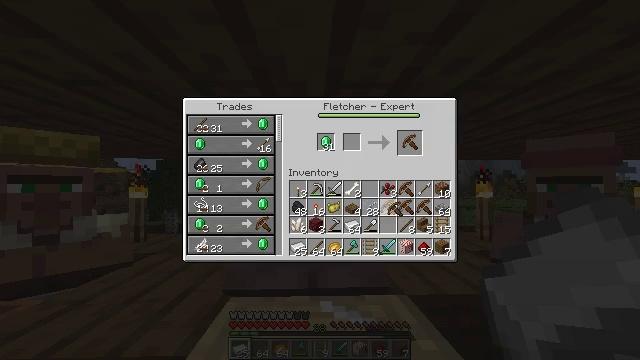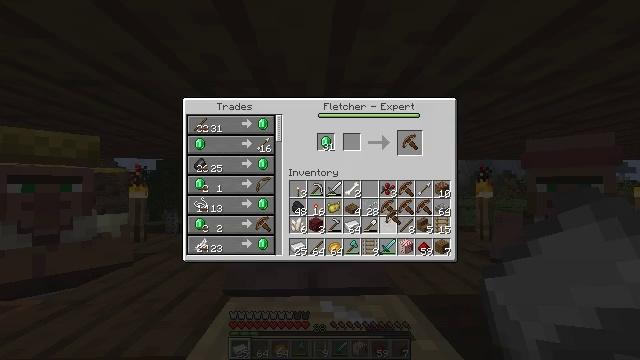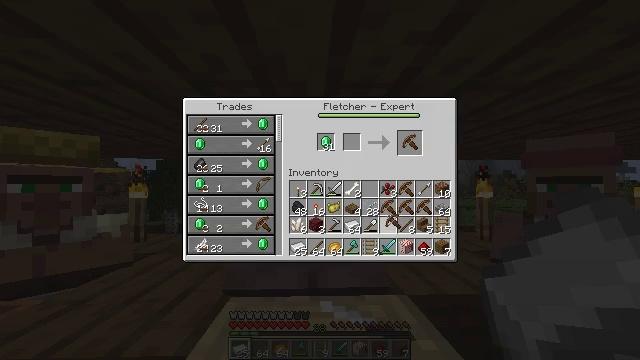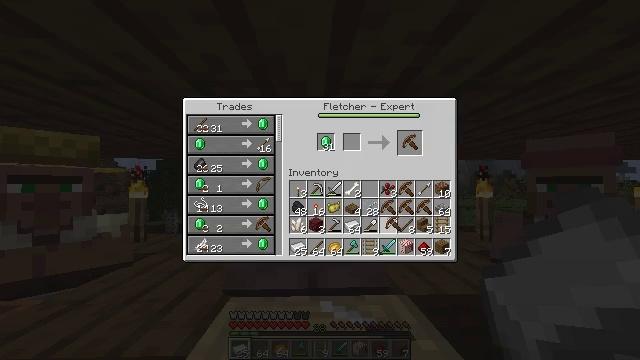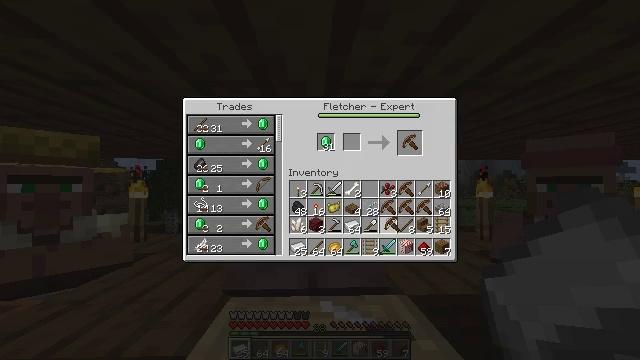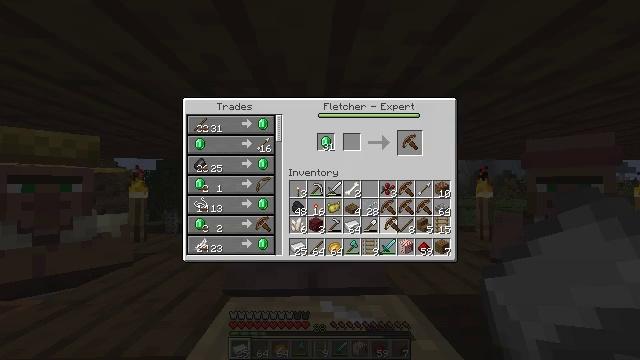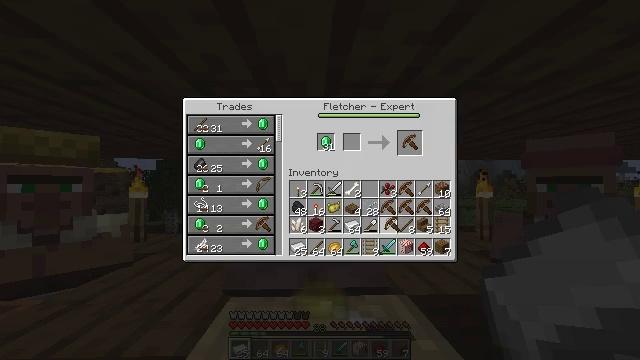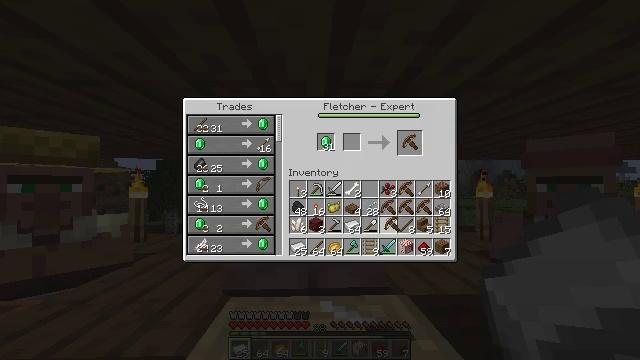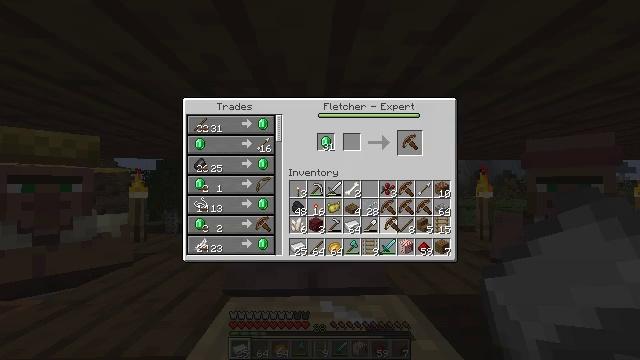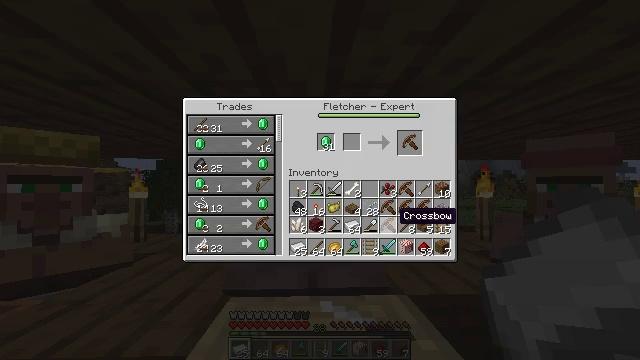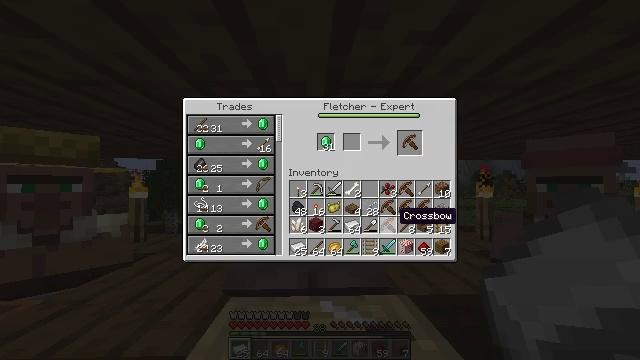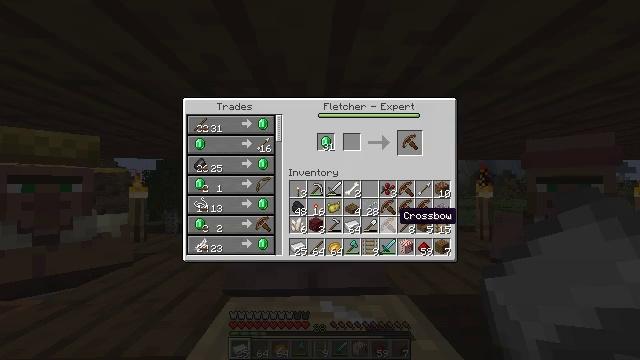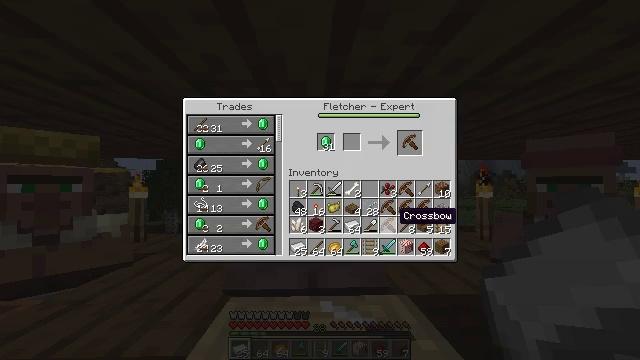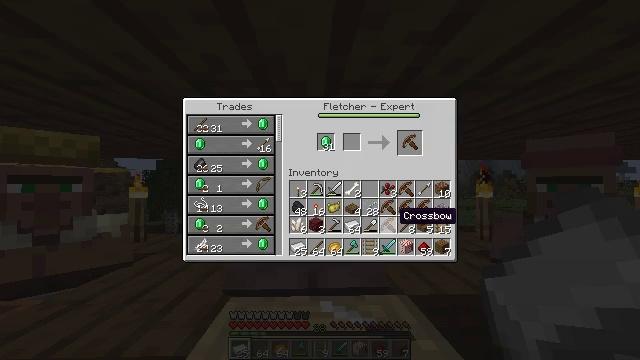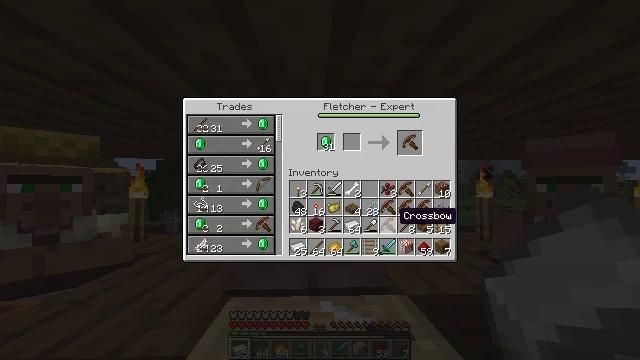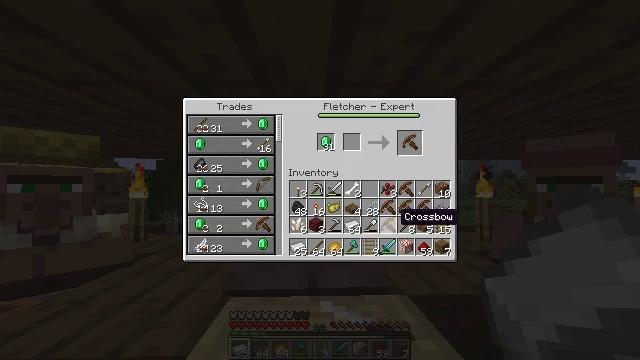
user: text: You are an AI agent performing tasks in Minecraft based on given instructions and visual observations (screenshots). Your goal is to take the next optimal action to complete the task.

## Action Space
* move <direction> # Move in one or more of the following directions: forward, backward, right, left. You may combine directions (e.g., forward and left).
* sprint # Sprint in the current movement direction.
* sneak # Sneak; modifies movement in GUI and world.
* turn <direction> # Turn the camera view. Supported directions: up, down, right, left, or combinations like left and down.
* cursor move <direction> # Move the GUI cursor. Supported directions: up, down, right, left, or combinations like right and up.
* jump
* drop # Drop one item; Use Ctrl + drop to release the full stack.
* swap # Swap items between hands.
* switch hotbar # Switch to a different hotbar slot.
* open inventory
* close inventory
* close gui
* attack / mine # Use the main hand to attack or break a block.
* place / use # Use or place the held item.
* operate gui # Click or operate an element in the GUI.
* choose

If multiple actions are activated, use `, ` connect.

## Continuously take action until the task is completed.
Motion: motion action
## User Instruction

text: Attack the spruce stairs to remove them.
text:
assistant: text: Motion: cursor move down, open gui
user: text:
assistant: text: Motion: no_op
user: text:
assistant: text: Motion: no_op
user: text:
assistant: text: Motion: no_op
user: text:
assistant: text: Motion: no_op
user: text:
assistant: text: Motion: operate gui
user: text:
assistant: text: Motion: operate gui
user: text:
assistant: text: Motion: operate gui
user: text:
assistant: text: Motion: no_op
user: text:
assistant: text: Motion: no_op
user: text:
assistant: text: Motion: no_op
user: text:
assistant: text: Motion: no_op
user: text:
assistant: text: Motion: no_op
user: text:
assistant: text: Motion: no_op
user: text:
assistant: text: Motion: no_op
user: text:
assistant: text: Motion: no_op
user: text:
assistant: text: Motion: no_op
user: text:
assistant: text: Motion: no_op
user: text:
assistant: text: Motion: no_op
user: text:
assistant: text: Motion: no_op
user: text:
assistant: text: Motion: no_op
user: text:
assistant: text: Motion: no_op
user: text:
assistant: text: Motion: close gui
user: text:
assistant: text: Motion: no_op
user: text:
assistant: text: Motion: no_op
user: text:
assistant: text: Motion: no_op
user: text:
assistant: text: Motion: no_op
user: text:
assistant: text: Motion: no_op
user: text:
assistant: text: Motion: no_op
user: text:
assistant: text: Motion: no_op